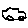
Label: car